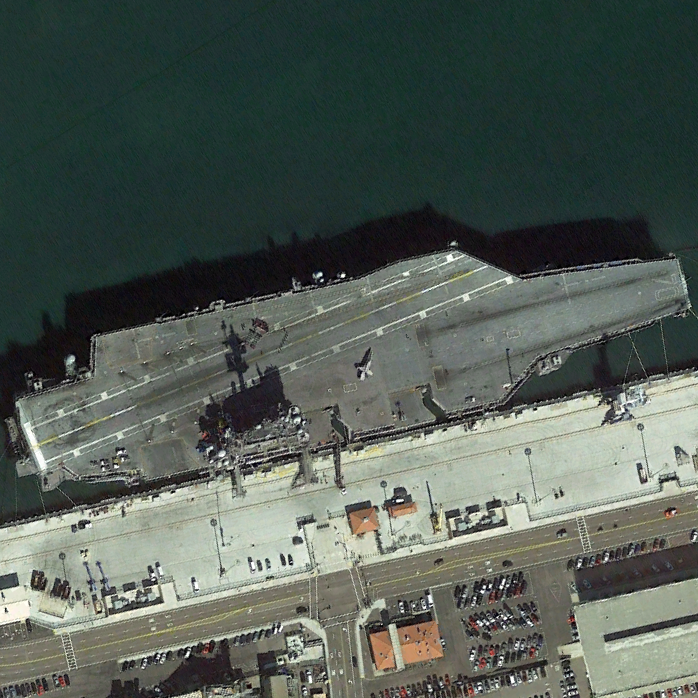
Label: aircraft_carrier